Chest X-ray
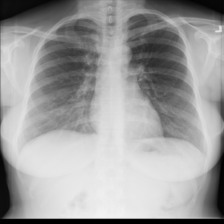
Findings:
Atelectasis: negative
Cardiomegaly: negative
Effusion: negative
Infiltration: negative
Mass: negative
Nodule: negative
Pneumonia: negative
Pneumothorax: negative
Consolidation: negative
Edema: negative
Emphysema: negative
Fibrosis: negative
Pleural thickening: negative
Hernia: negative